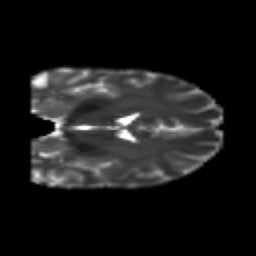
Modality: T2w
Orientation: coronal
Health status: healthy
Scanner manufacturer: philips
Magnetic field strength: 3 T
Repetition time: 6.964 s
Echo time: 0.092 s